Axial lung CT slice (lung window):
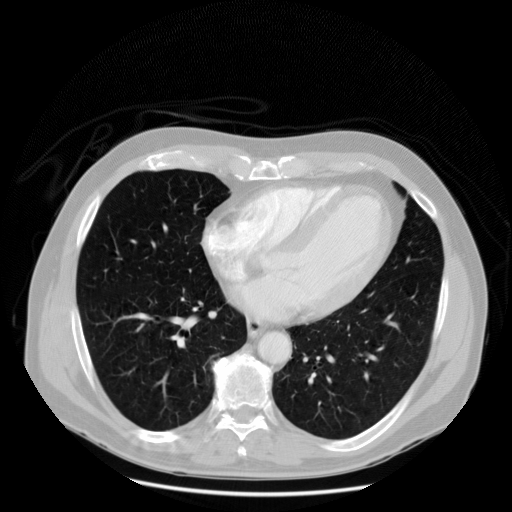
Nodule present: no